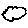
Label: cloud